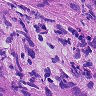
Metastatic tissue present: yes